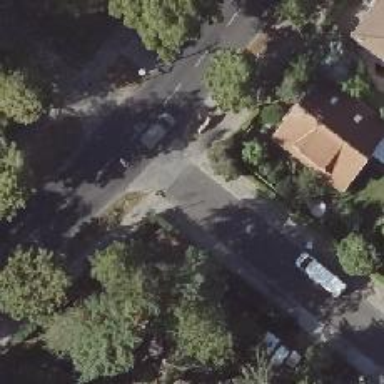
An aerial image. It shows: Residential road with asphalt surface and sidewalks on both sides. There is parallel parking on the right side of the street and diagonal parking on the left side.